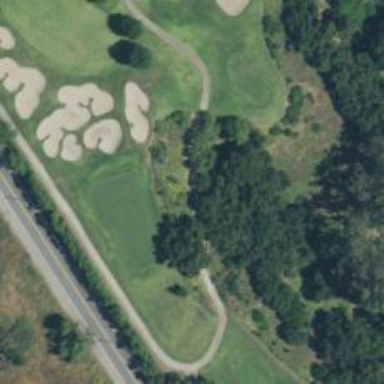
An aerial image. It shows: Service road designated as golf cart path.